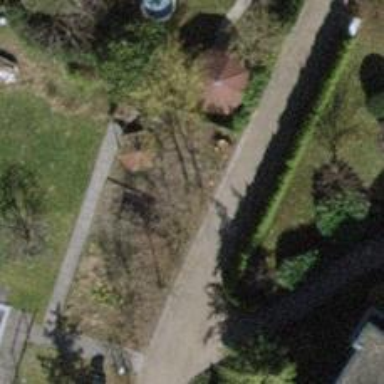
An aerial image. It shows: Tree-lined avenue.